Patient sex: M
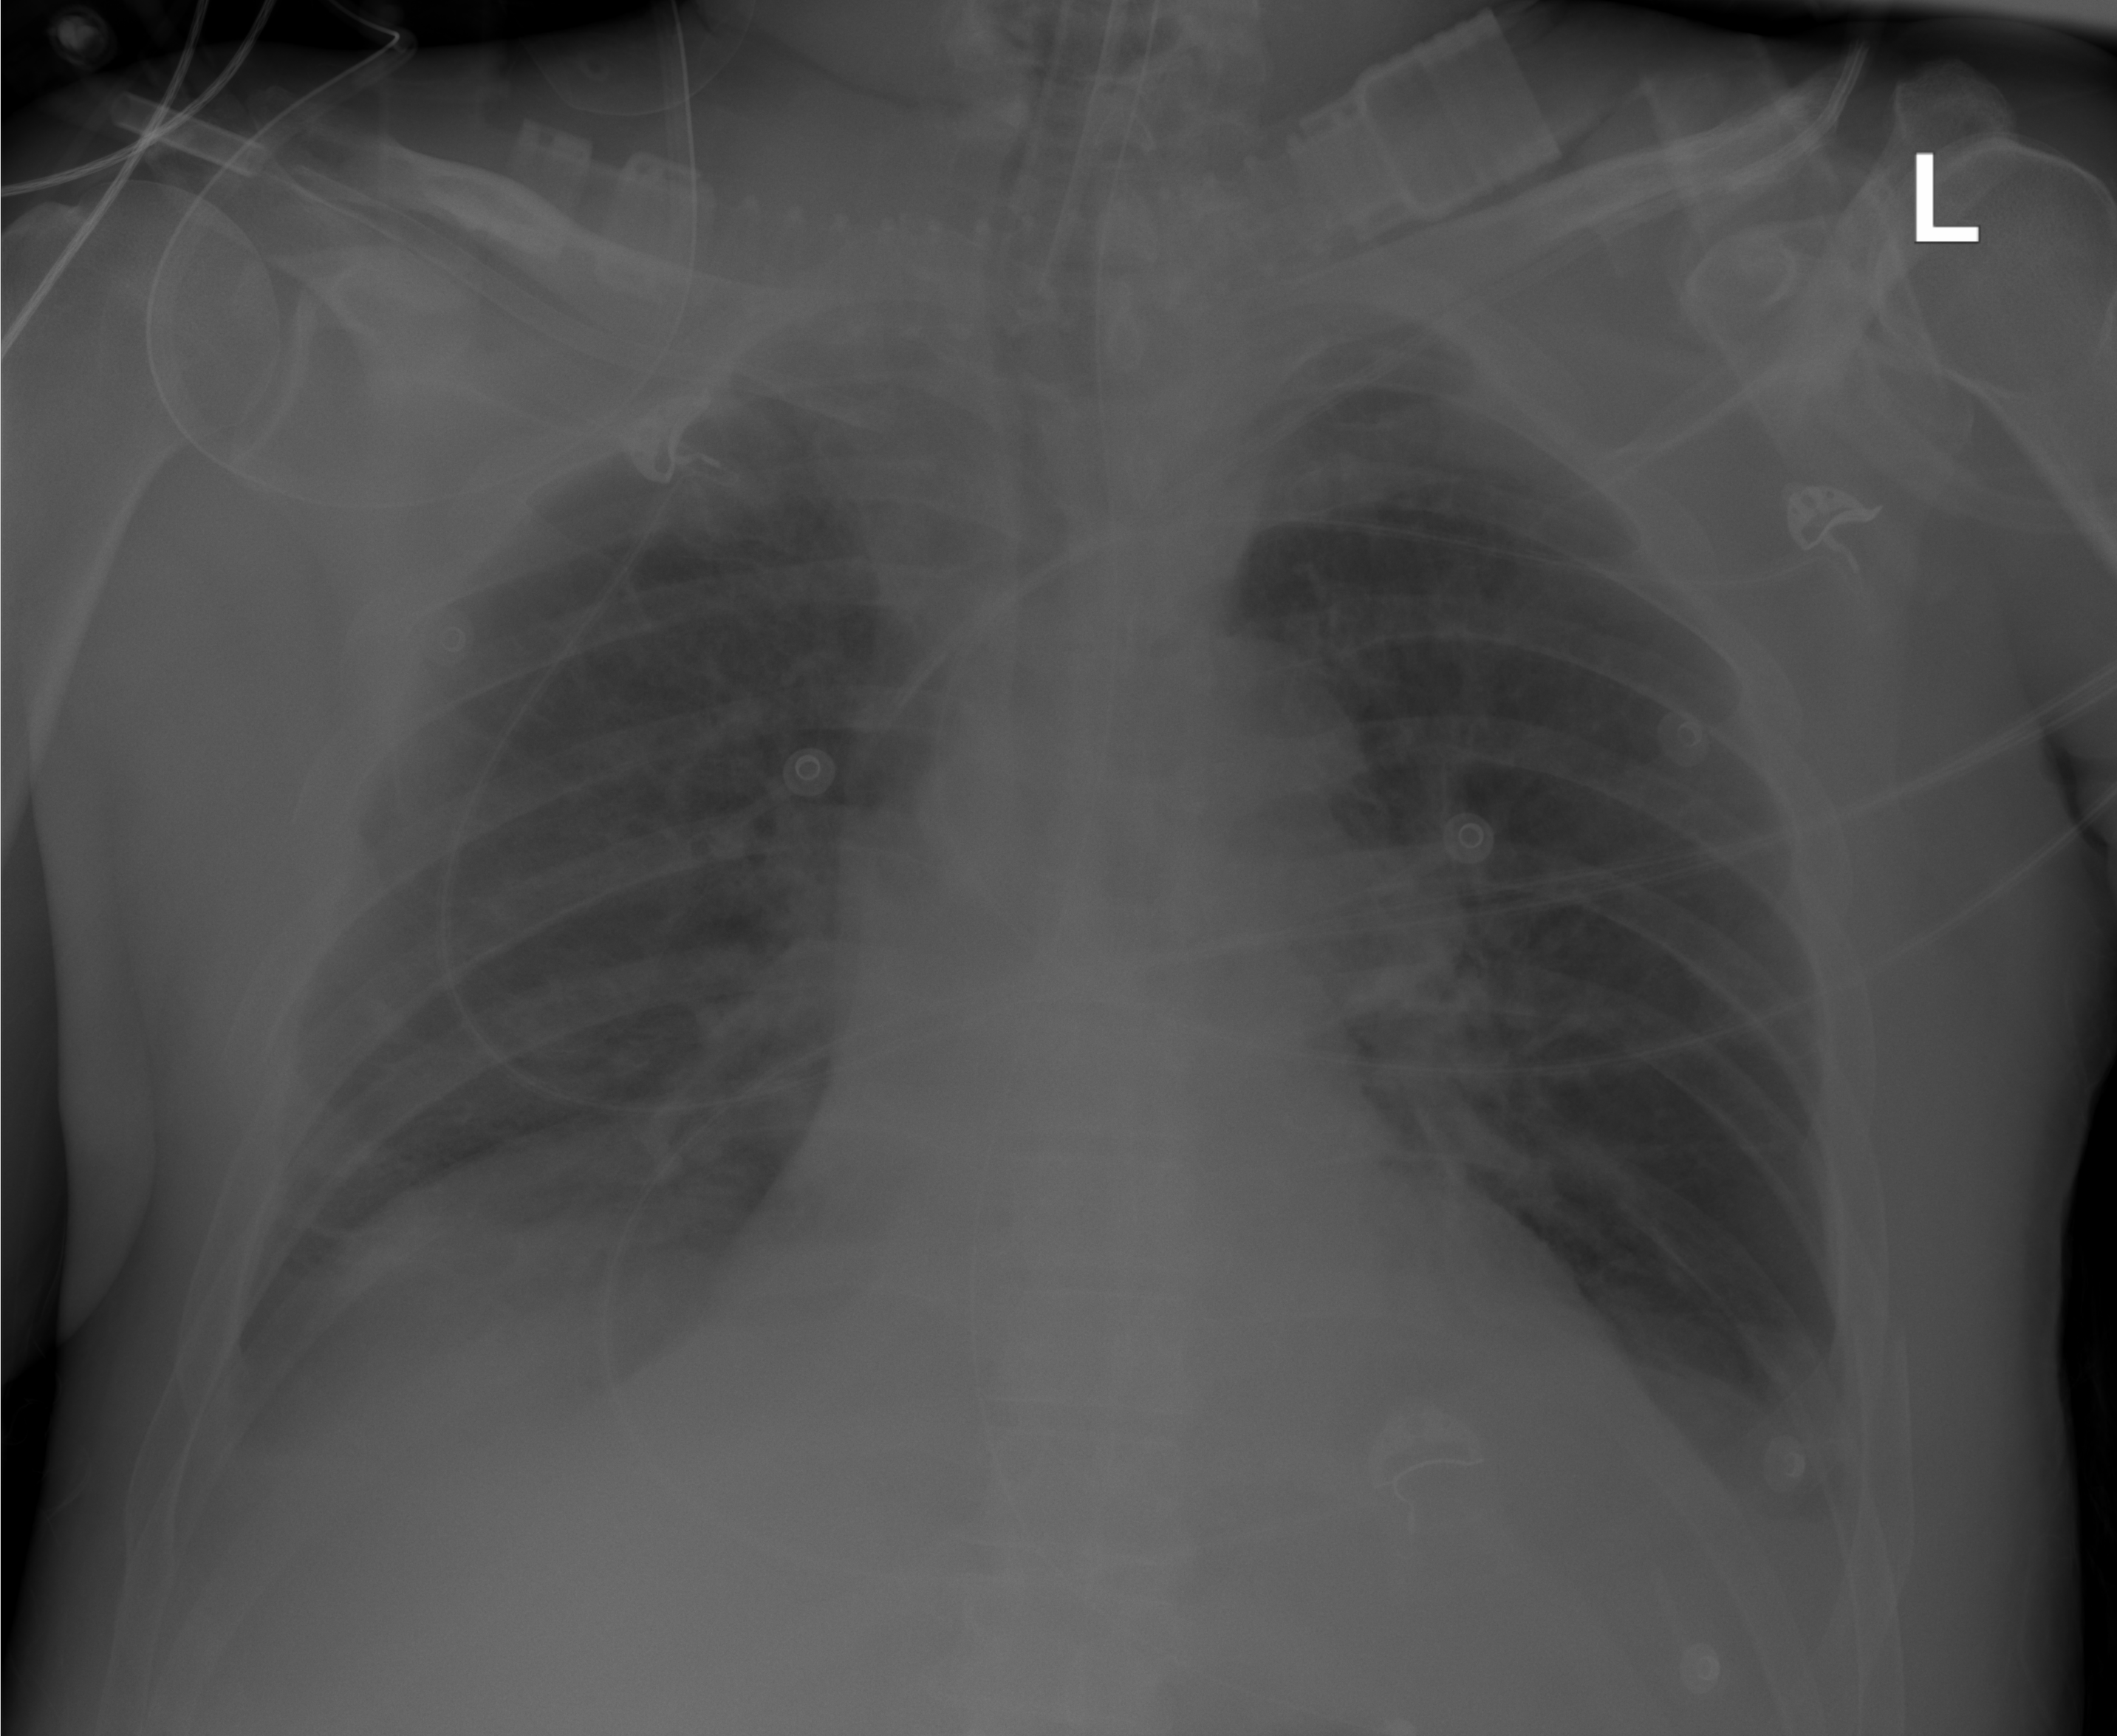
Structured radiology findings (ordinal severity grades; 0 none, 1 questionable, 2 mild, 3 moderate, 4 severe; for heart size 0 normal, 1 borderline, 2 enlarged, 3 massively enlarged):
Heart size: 0
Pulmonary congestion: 1
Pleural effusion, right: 0
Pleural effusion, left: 0
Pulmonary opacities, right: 1
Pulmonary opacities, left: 2
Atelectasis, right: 1
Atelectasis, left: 1